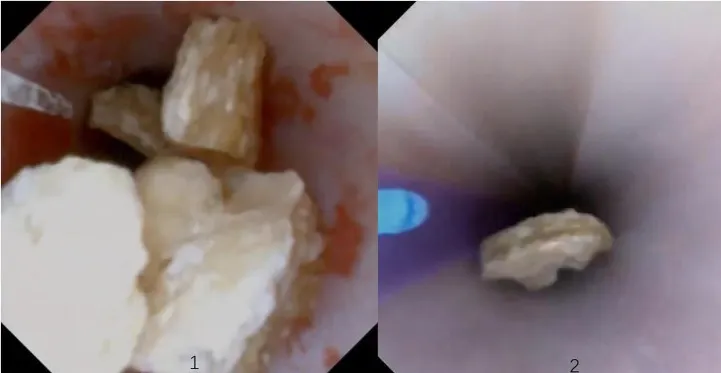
(1) Stones located outside the sheath, (2) stones located in the sheath.
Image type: endoscopy (airway_endoscopy)